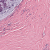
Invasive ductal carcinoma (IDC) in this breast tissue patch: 1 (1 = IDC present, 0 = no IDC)